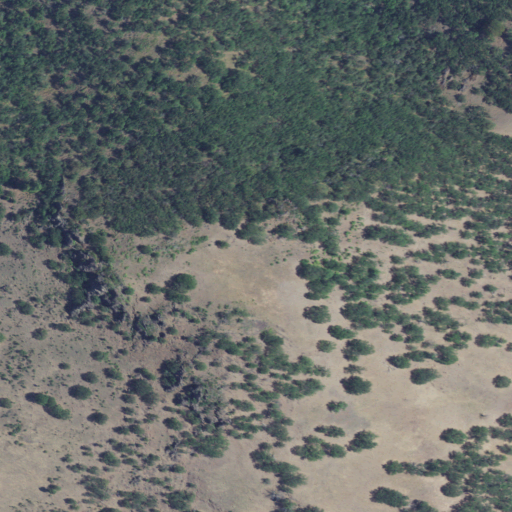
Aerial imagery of mountain in Oregon named Major Butte containing shrub, evergreen forest, grassland, and deciduous forest